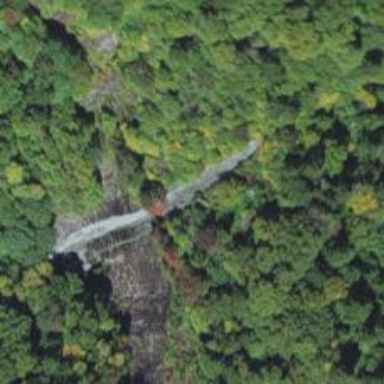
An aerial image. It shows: Beautiful waterfall.